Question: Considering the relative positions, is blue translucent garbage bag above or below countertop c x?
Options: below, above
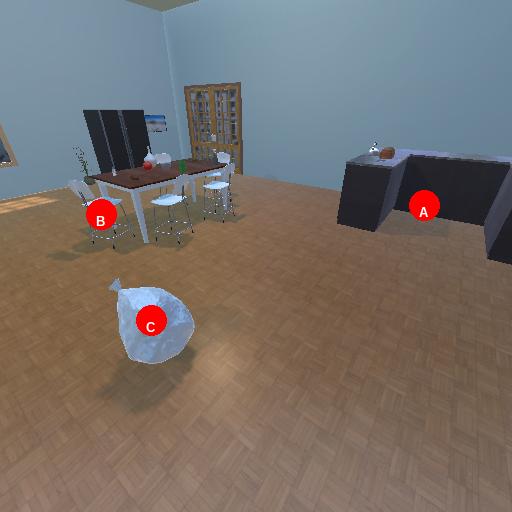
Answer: below